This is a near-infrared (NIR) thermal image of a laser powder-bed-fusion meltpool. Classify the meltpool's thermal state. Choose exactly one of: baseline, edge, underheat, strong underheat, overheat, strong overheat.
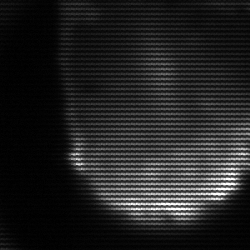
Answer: edge